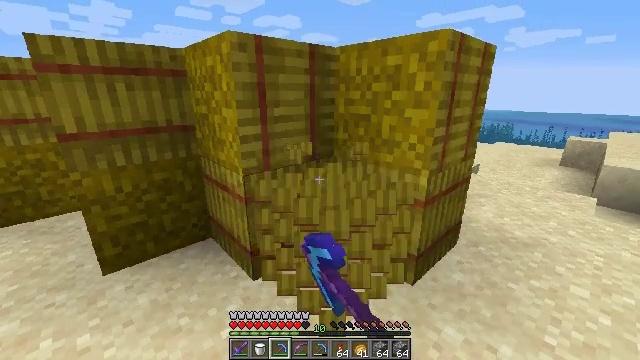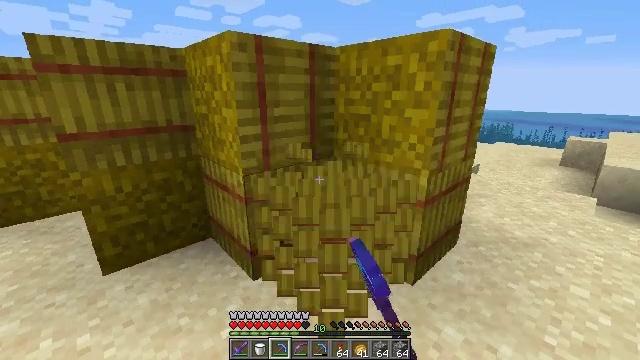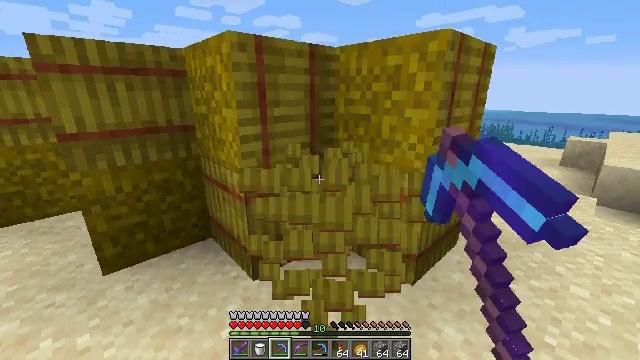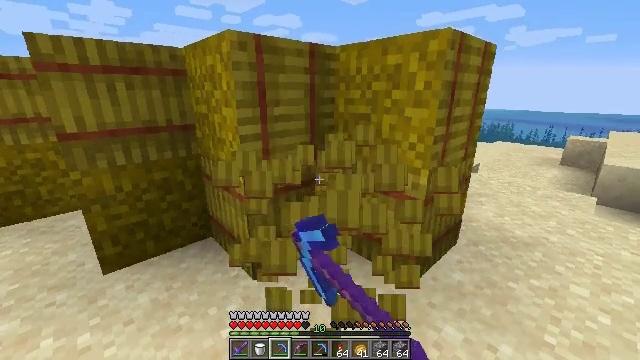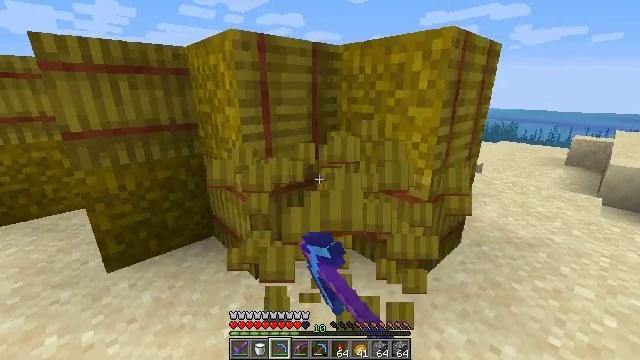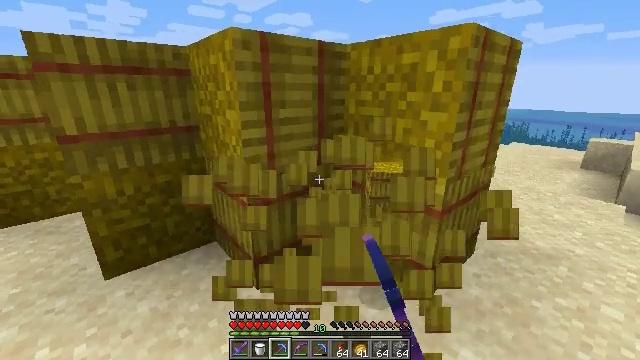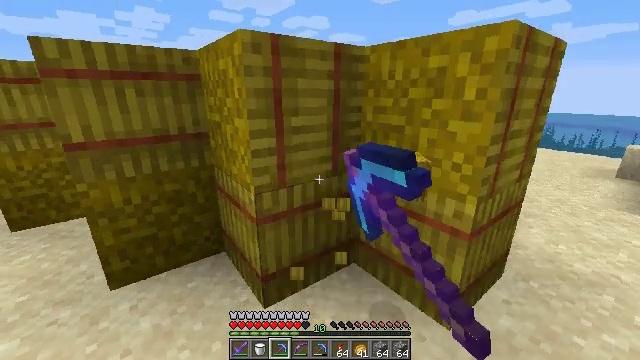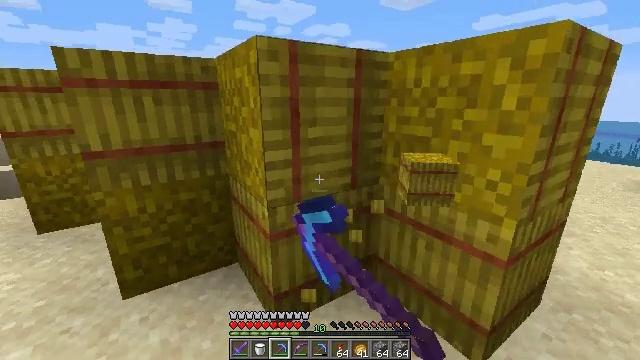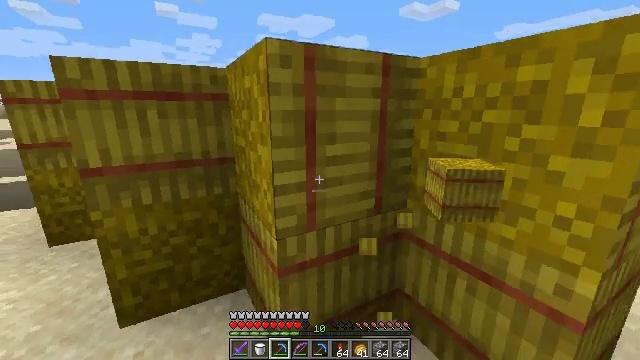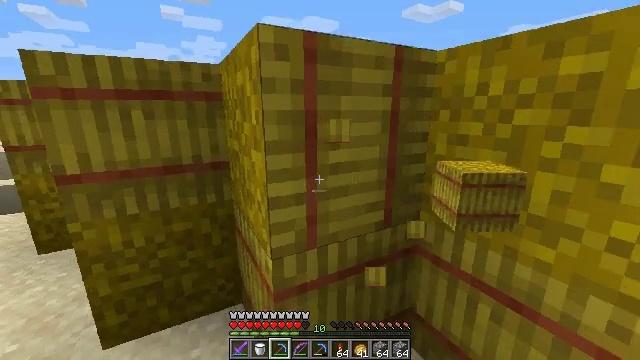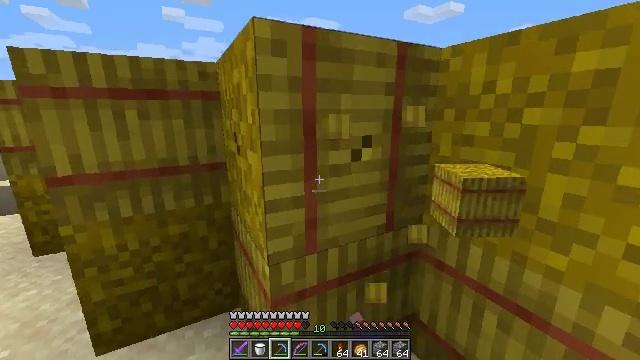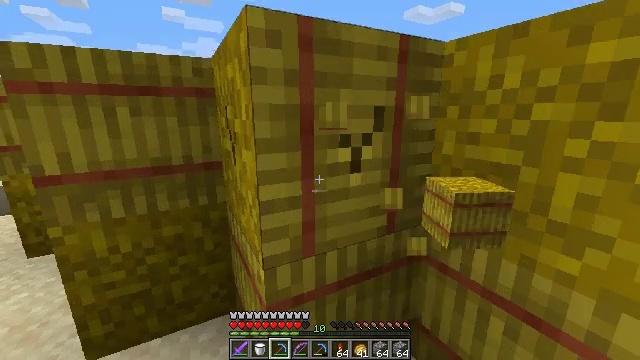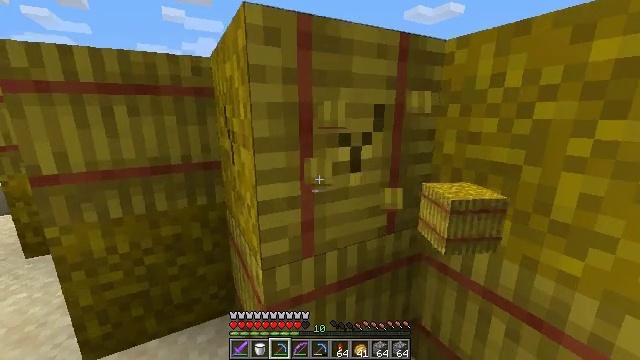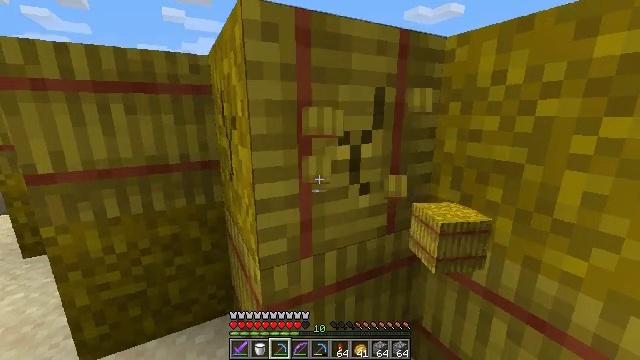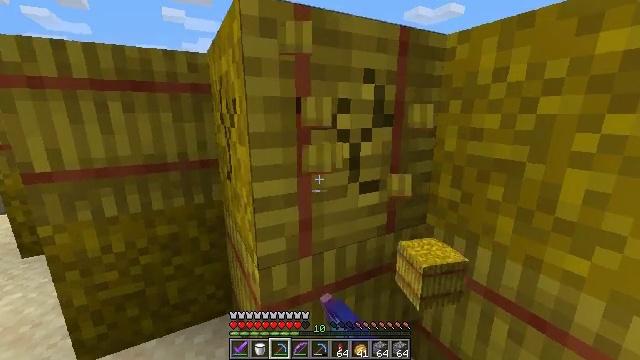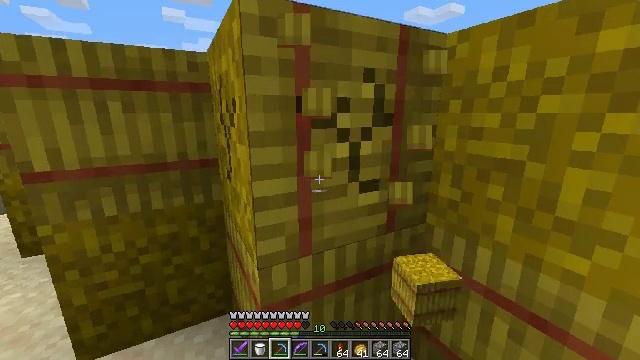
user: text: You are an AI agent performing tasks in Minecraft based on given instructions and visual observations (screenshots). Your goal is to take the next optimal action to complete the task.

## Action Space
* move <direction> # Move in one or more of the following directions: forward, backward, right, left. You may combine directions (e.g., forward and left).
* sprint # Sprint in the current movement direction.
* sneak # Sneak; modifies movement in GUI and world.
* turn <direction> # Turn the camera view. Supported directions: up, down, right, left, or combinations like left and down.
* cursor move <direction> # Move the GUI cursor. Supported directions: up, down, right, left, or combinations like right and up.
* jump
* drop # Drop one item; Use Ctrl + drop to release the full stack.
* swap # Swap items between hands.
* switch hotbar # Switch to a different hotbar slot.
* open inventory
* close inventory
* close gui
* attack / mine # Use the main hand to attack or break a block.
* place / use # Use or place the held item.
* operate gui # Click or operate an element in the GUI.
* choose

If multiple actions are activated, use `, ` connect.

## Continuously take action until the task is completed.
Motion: motion action
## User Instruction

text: Harvest hay blocks from the village.
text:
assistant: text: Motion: attack / mine
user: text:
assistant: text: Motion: attack / mine
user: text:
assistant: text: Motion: attack / mine
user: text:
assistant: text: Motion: move forward, attack / mine
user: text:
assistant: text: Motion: move forward, turn left, attack / mine
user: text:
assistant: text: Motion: move forward, turn left, attack / mine
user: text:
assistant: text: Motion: move forward, turn left and up
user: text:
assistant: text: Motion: move forward, turn left and up
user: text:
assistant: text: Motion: attack / mine
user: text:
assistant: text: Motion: attack / mine
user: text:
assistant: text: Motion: attack / mine
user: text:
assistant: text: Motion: attack / mine
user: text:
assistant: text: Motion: attack / mine
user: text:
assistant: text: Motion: attack / mine
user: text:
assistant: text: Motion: attack / mine
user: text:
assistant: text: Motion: attack / mine
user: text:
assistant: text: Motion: attack / mine
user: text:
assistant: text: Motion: attack / mine
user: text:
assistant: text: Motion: attack / mine
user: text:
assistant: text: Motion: attack / mine
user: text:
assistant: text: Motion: attack / mine
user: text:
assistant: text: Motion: attack / mine
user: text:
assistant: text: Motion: attack / mine
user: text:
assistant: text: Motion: attack / mine
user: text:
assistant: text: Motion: turn right, attack / mine
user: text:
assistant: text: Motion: turn right, attack / mine
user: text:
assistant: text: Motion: turn right, attack / mine
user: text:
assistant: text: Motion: turn right, attack / mine
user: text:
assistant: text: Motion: turn right, attack / mine
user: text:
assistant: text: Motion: attack / mine